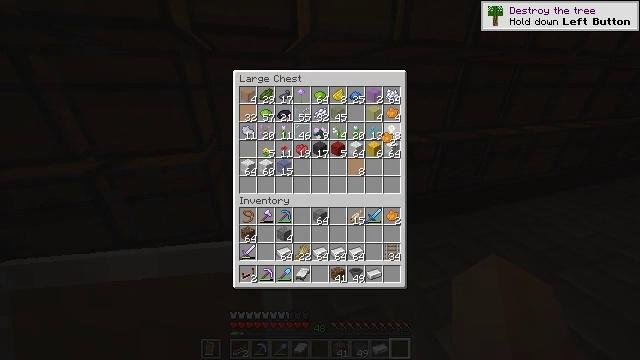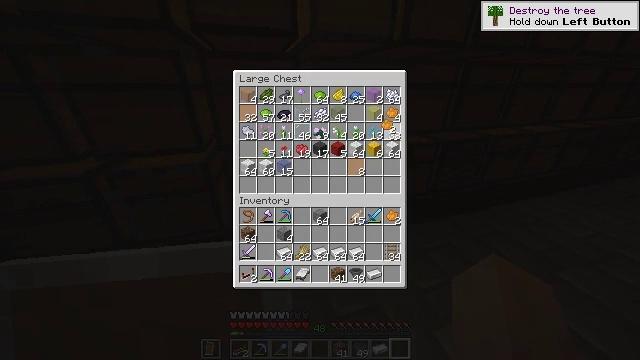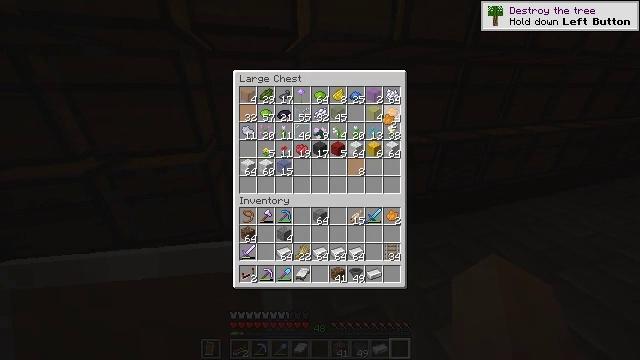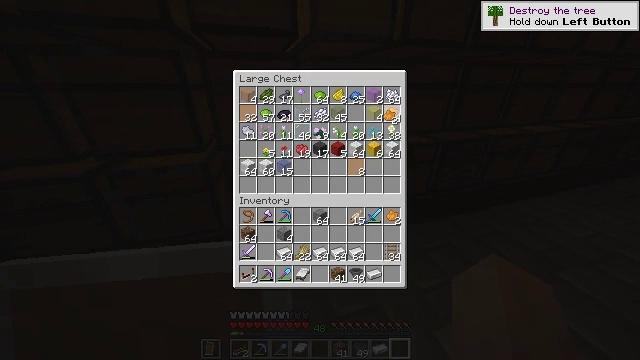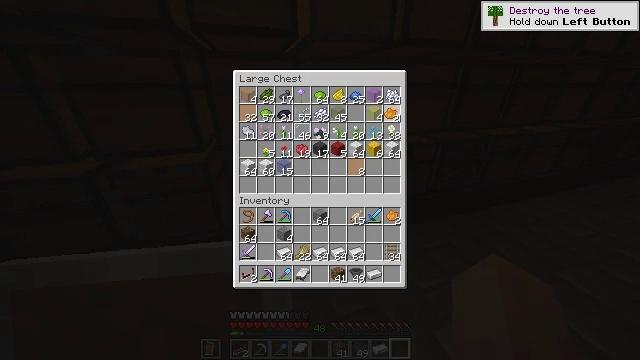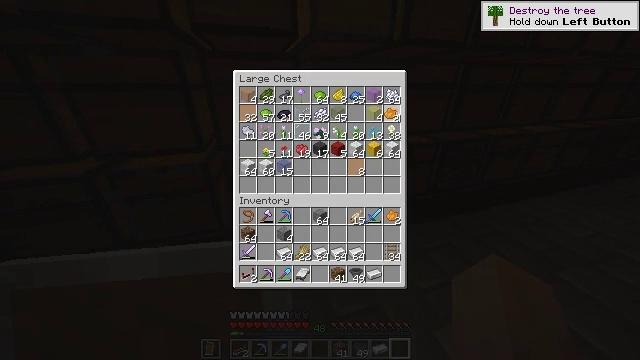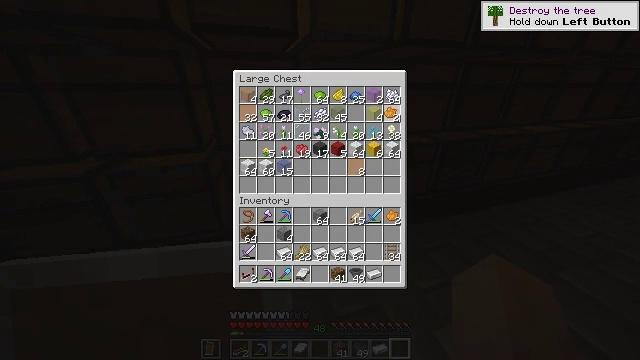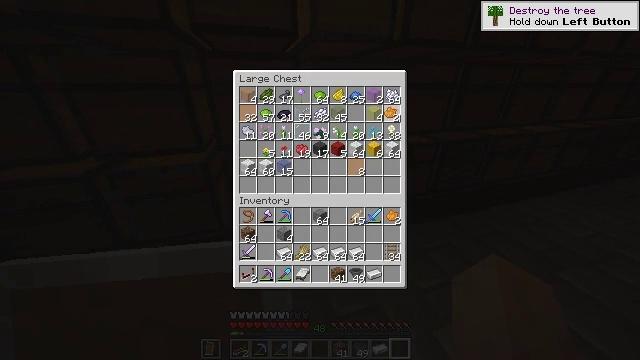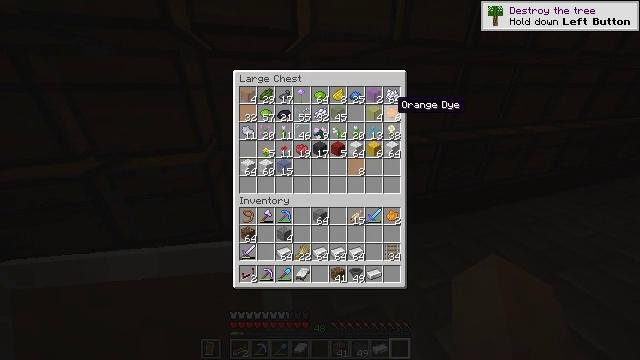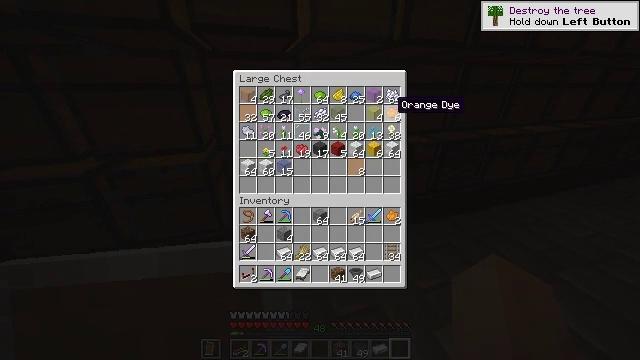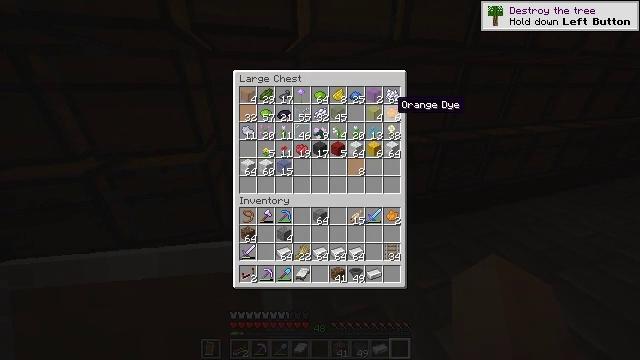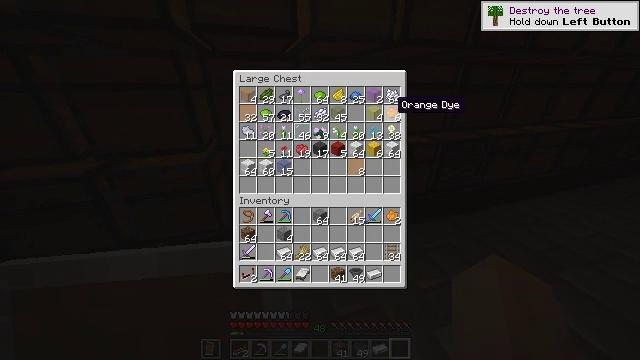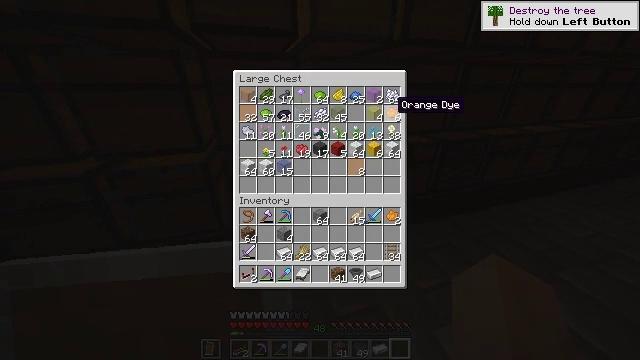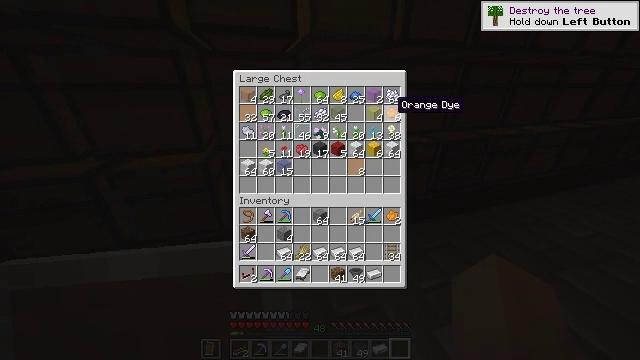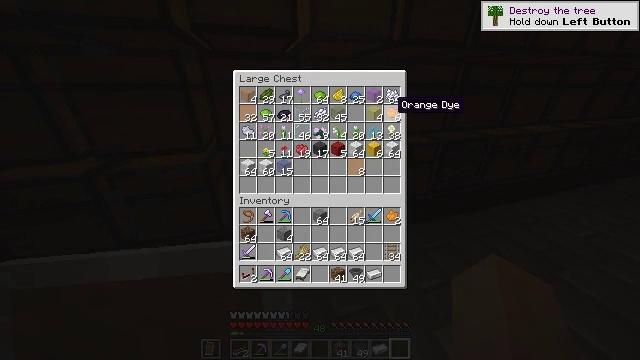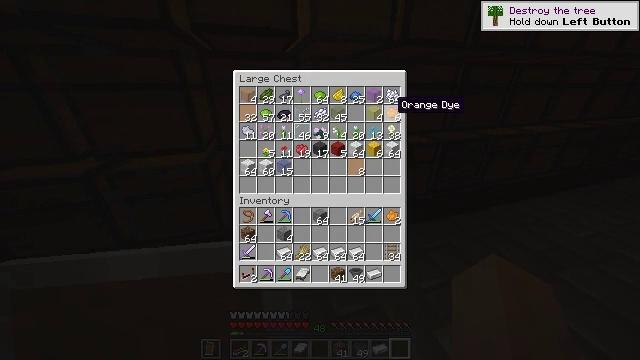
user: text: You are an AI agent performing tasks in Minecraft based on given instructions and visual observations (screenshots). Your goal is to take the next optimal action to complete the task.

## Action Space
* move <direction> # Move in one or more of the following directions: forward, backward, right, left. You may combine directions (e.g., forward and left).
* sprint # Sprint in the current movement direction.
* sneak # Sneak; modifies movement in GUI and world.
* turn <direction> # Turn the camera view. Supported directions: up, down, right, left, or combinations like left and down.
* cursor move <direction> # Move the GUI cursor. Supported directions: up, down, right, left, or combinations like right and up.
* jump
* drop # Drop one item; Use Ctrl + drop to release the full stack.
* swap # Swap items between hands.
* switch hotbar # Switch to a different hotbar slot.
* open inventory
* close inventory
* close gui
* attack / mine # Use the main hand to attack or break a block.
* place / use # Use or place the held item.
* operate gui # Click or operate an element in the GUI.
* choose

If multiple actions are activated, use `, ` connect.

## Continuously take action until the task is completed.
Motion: motion action
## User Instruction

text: Convert materials into magenta dye.
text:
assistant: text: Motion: cursor move up
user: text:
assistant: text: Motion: no_op
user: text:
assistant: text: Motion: no_op
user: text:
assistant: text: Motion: no_op
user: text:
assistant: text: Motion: no_op
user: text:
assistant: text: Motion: operate gui
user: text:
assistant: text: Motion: operate gui
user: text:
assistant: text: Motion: no_op
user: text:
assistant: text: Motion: no_op
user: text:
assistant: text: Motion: no_op
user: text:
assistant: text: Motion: no_op
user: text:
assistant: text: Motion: no_op
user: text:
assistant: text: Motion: no_op
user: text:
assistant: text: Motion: no_op
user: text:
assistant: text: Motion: no_op
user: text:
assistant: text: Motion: no_op
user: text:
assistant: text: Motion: no_op
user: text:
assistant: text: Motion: no_op
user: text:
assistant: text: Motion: cursor move left
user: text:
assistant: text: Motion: cursor move left and up
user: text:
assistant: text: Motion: no_op
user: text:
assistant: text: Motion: cursor move left
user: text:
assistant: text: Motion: no_op
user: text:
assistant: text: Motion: no_op
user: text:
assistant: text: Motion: no_op
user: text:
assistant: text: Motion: no_op
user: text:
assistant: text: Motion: no_op
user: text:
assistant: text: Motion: no_op
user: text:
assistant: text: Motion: no_op
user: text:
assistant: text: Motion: no_op